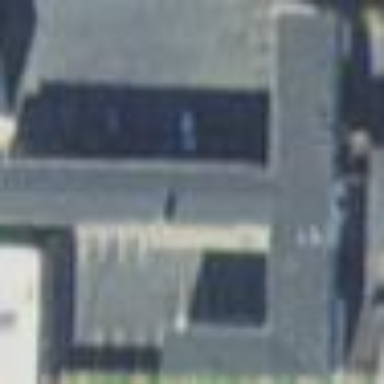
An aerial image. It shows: Building that is motel.